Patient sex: M
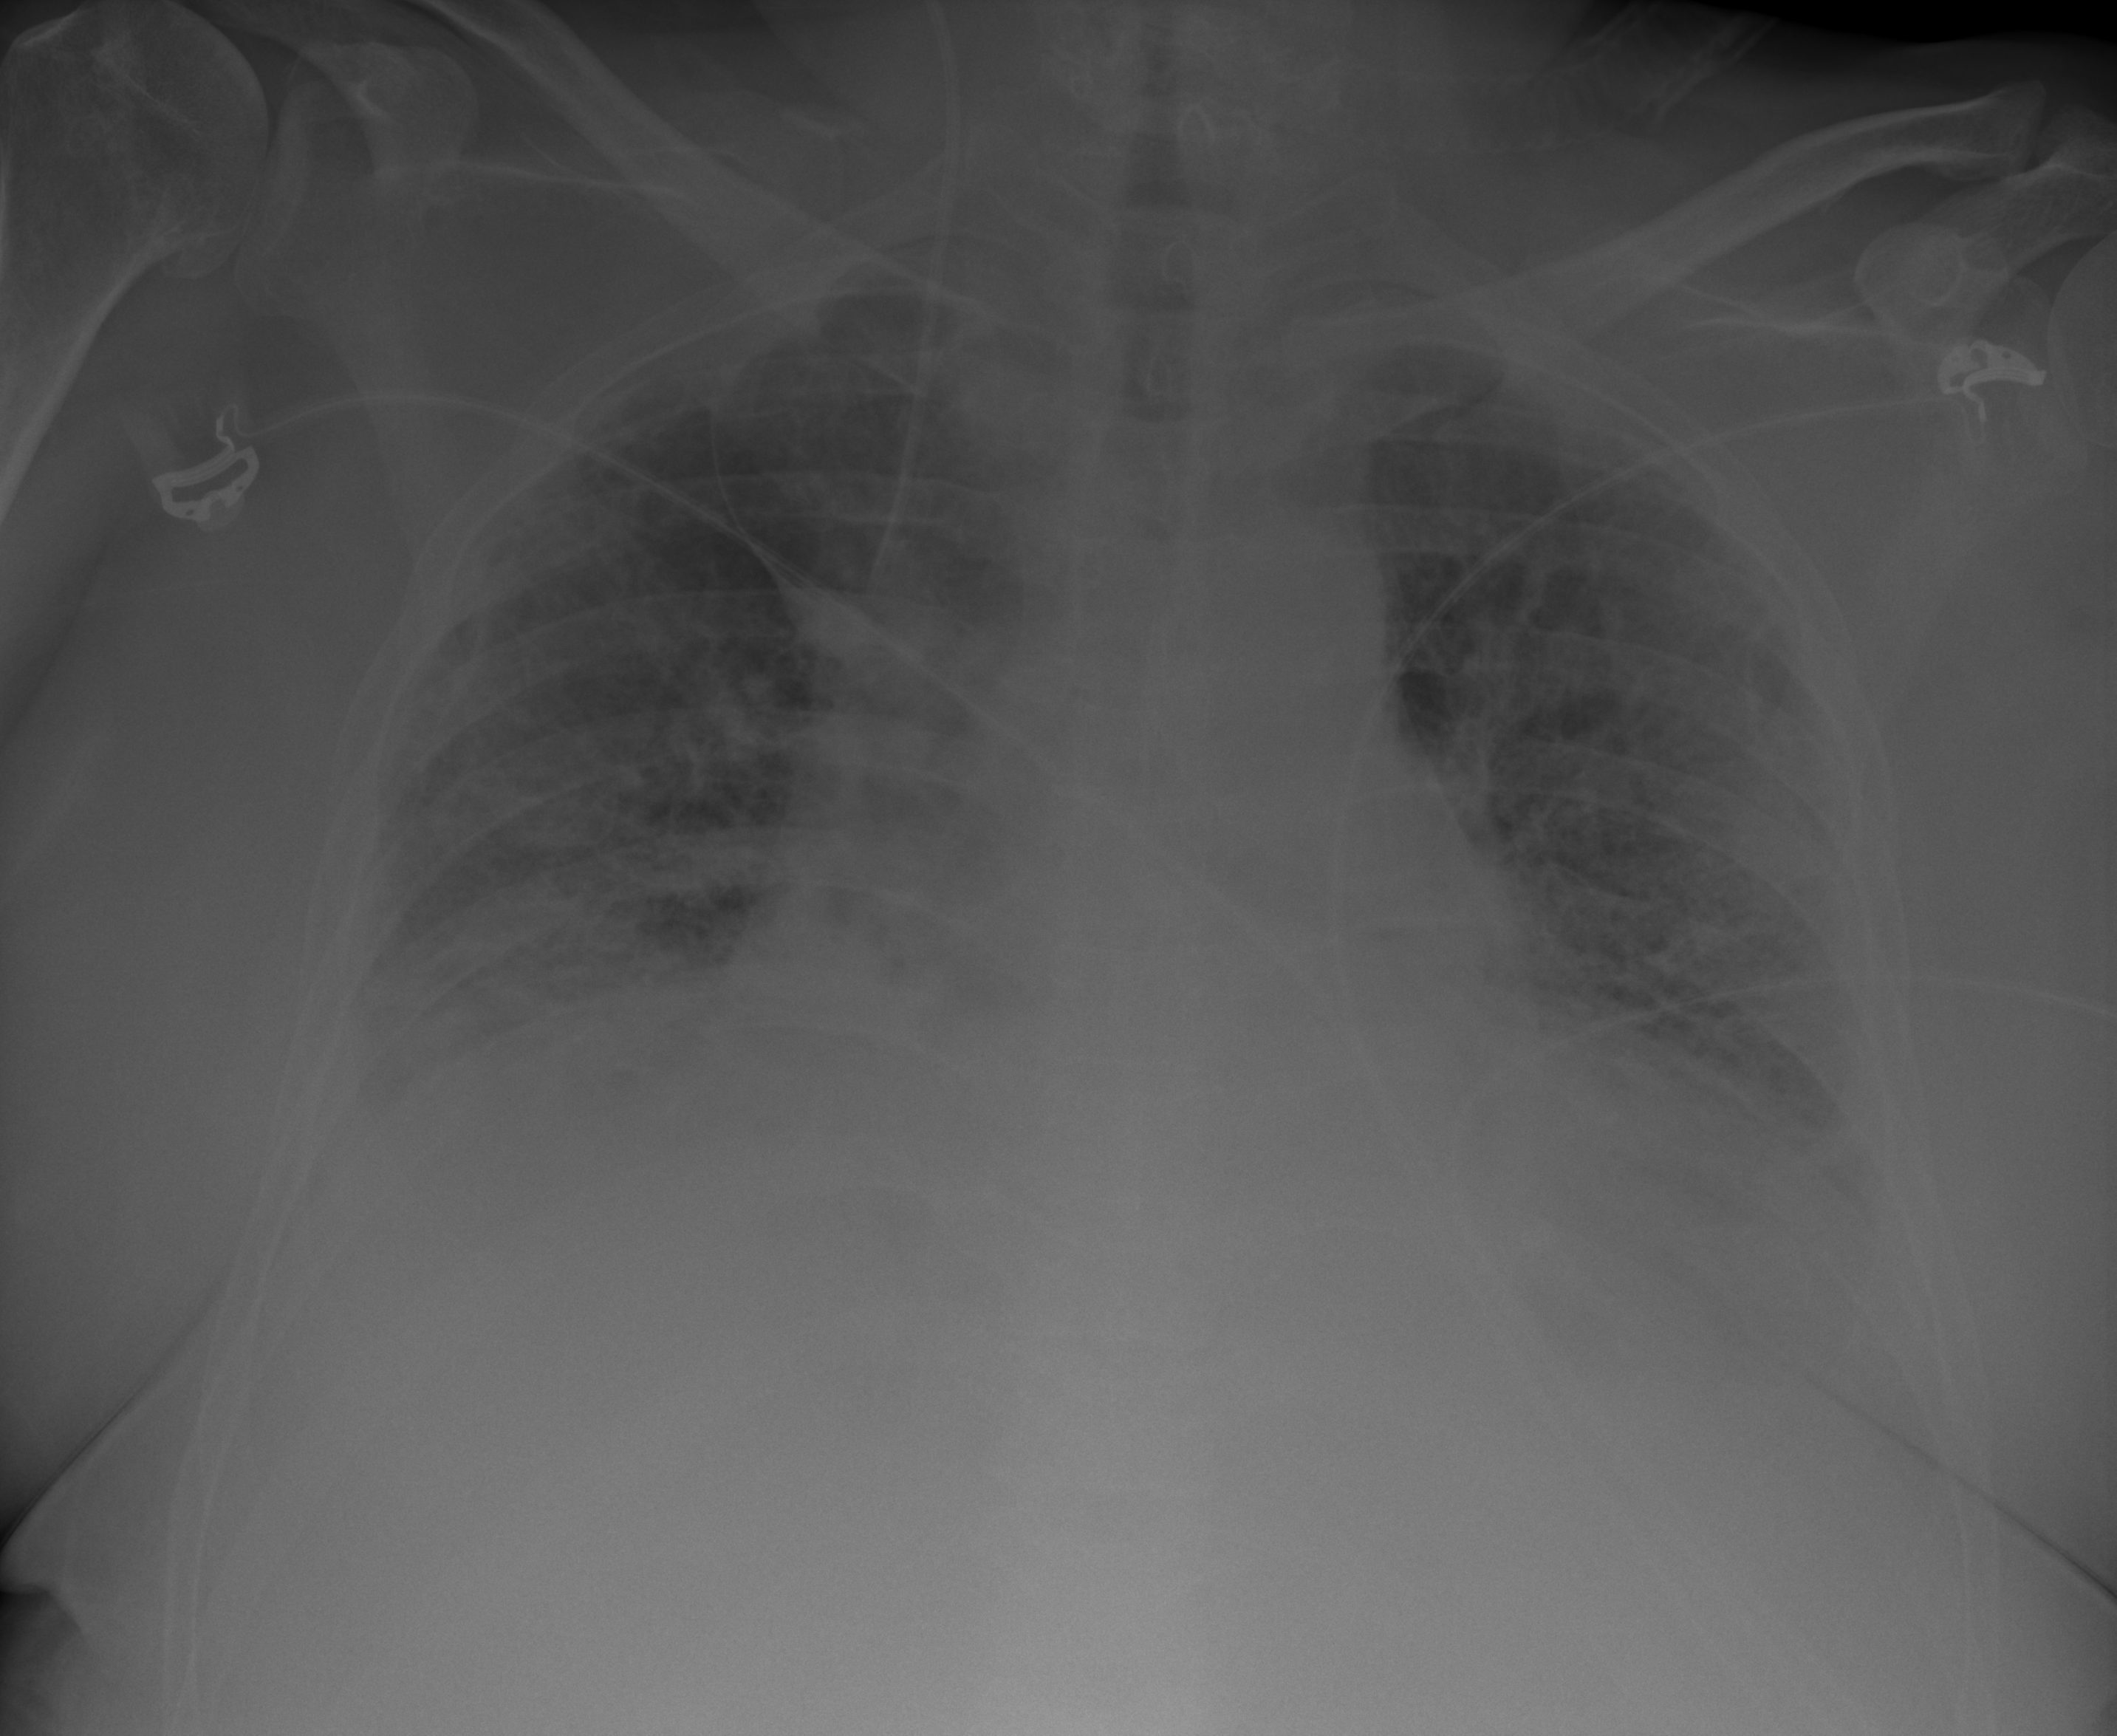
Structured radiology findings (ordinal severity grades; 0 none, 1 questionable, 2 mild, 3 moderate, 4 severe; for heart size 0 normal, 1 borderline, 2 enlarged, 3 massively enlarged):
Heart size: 2
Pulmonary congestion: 2
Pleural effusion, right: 2
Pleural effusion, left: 2
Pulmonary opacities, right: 3
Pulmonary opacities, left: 3
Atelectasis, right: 3
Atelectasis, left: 3